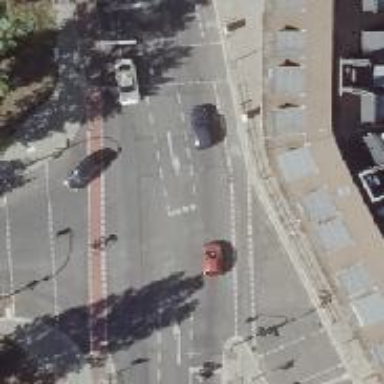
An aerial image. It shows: Road with traffic signals.